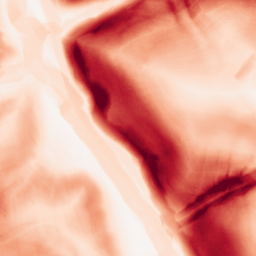
Category: morphological
Decomposition family: morphological_gradient
Decomposition parameters: size: 10
shape: diamond
Upsampling method: sinc_hamming
Upsampling parameters: scale: 2
kernel_size: 8
Upsampling scale: 2